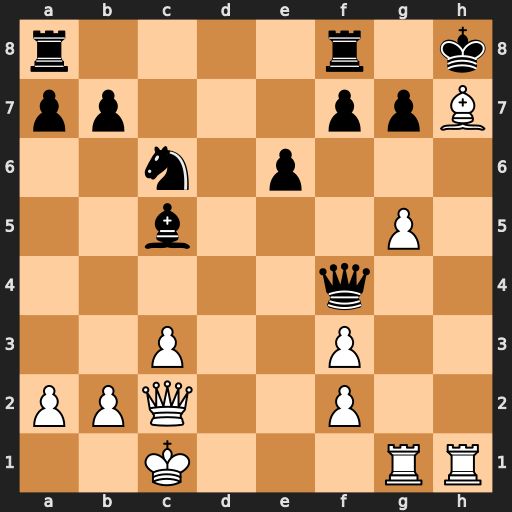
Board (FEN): r4r1k/pp3ppB/2n1p3/2b3P1/5q2/2P2P2/PPQ2P2/2K3RR
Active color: w
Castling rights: -
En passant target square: -
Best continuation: Kb1 Rfd8 Rg4